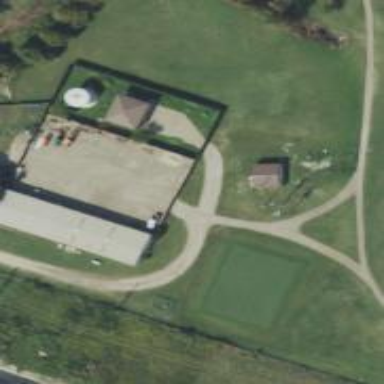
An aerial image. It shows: Service road used as golf cart path.